Question: I have 4 points '1','2','3','4' that closes a rectangle.
The points are in a array in this following way: 'x1' 'y1' 'x2' 'y2' 'x3' 'y3' 'x4' 'y4'
The problem I have is that the rectangle can be rotated in a angle.
How can I calculate the original points (gray outline), and the angle?

I'm trying to reproduce this effect in javascript+css3-transform, so I need to first know the straight dimensions and then rotate with the css.
I just know if the rectangle is straight by comparing points e.g. 'y1==y2'
'''
if(x1==x4 && x2==x3 && y1==y2 && y4==y3){
rectangle.style.top = y1;
rectangle.style.left = x1;
rectangle.style.width = x2-x1;
rectangle.style.height = y4-y1;
rectangle.style.transform = "rotate(?deg)";
}
'''
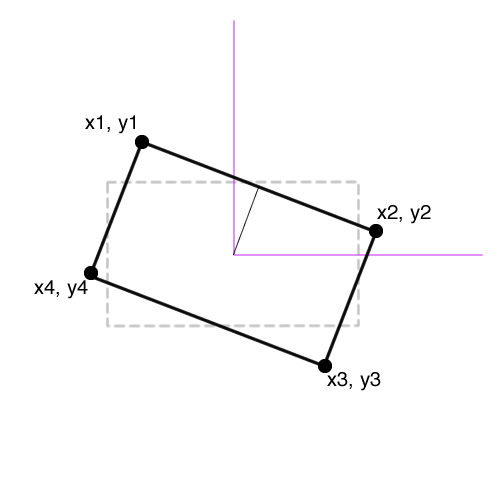
Answer: You can use any coordinate pair on the same side to calculate the rotation angle. Note that mathematic angles normally assume 0 as long the +ve X axis and increase by rotating anti-clockwise (so along the +ve Y axis is 90deg, -ve X axis is 180deg and so on).
Also, javascript trigonometry functions return values in radians that must be converted to degrees before being used in a CSS transform.
If the shape is not rotated more than 90deg, then life is fairly simple and you can use the tanget ratio of a right angle triangle:
'''
tan(angle) = length of opposite side / length of adjacent side
'''
For the OP, the best corners to use are 1 and 4 so that rotation is kept in the first quadrant and clockwise (per the <URL>. In javascript terms:
'''
var rotationRadians = Math.atan((x1 - x4) / (y1 - y4));
'''
To convert to degrees:
'''
var RAD2DEG = 180 / Math.PI;
var rotationDegrees = rotationRadians * RAD2DEG;
'''
If the rotation is more than 90deg, you will need to adjust the angle. e.g. where the angle is greater than 90deg but less than 180deg, you'll get a -ve result from the above and need to add 180deg:
'''
rotationDegrees += 180;
'''
Also, if you are using page dimentions, y coordinates increase going down the page, which is the opposite of the normal mathetmatic sense so you need to reverse the sense of 'y1 - y4' in the above.
### Edit
Based on the orientation of points in the OP, the following is a general function to return the center and clockwise rotation of the rectangle in degrees. That's all you should need, though you can rotate the corners to be "level" yourself if you wish. You can apply trigonometric functions to calculate new corners or just do some averages (similar to Ian's answer).
'''
/** General case solution for a rectangle
*
* Given coordinages of [x1, y1, x2, y2, x3, y3, x4, y4]
* where the corners are:
* top left : x1, y1
* top right : x2, y2
* bottom right: x3, y3
* bottom left : x4, y4
*
* The centre is the average top left and bottom right coords:
* center: (x1 + x3) / 2 and (y1 + y3) / 2
*
* Clockwise rotation: Math.atan((x1 - x4)/(y1 - y4)) with
* adjustment for the quadrant the angle is in.
*
* Note that if using page coordinates, y is +ve down the page which
* is the reverse of the mathematic sense so y page coordinages
* should be multiplied by -1 before being given to the function.
* (e.g. a page y of 400 should be -400).
*
* @see https://stackoverflow.com/a/<PHONE>/938822
*/
function getRotation(coords) {
// Get center as average of top left and bottom right
var center = [(coords[0] + coords[4]) / 2,
(coords[1] + coords[5]) / 2];
// Get differences top left minus bottom left
var diffs = [coords[0] - coords[6], coords[1] - coords[7]];
// Get rotation in degrees
var rotation = Math.atan(diffs[0]/diffs[1]) * 180 / Math.PI;
// Adjust for 2nd & 3rd quadrants, i.e. diff y is -ve.
if (diffs[1] < 0) {
rotation += 180;
// Adjust for 4th quadrant
// i.e. diff x is -ve, diff y is +ve
} else if (diffs[0] < 0) {
rotation += 360;
}
// return array of [[centerX, centerY], rotation];
return [center, rotation];
}
'''